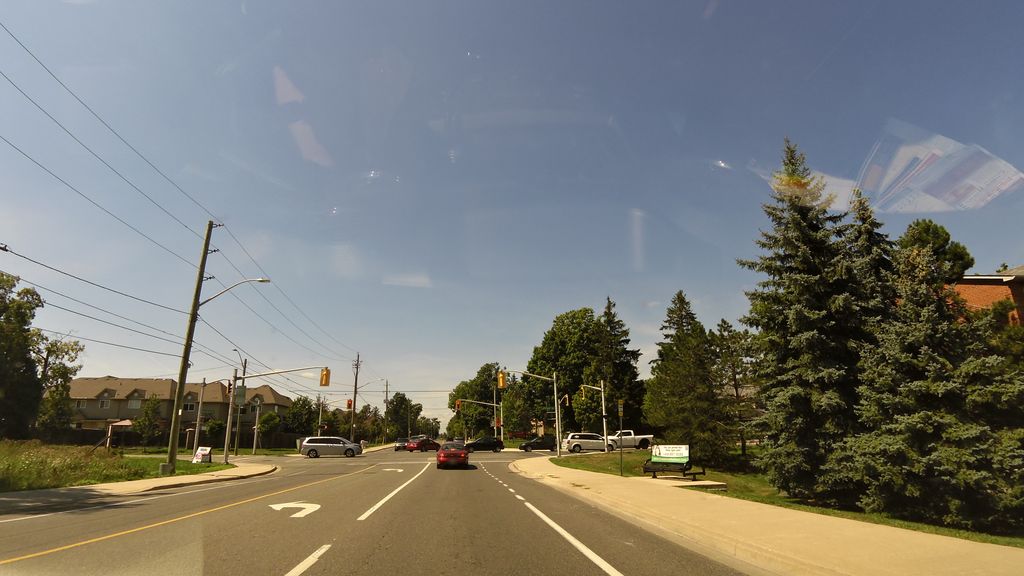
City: hamilton